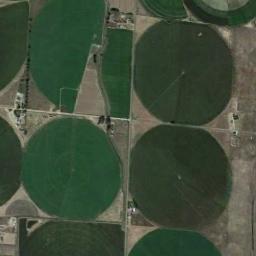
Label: circular_farmland